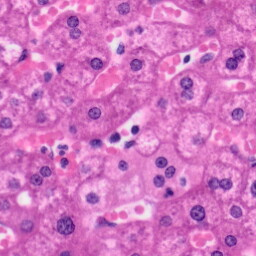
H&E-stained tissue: Liver